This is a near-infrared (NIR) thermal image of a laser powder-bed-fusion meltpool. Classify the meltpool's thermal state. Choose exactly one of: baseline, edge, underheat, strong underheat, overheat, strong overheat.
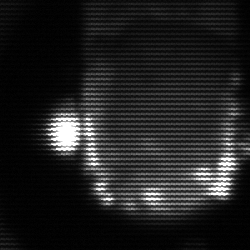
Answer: baseline